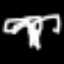
Label: palm tree